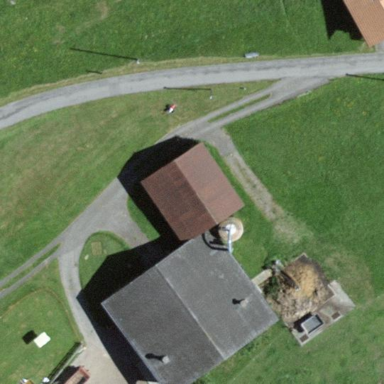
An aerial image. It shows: Rural barn.